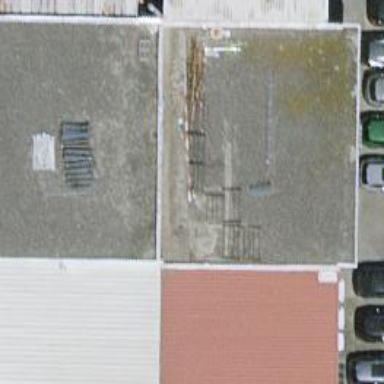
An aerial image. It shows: Car shop.